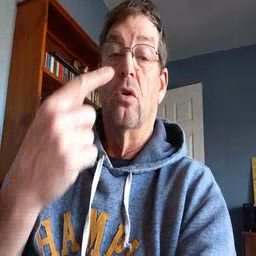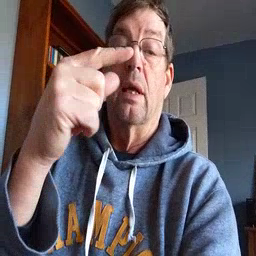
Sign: green